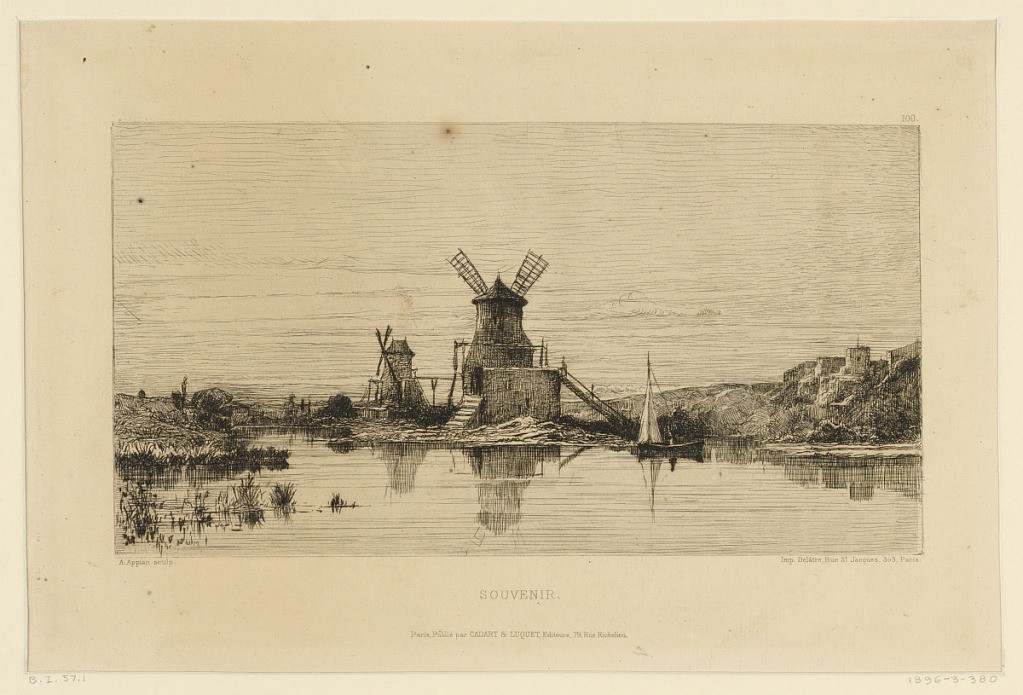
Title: Souvenir
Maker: Adolphe Appian, French, 1818 - 1898
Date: ca. 1880
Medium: Etching in dark brown ink on cream paper
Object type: Print
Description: A shallow body of water is bordered by two windmills, near which is a small sailboat. Buildings, right distance.